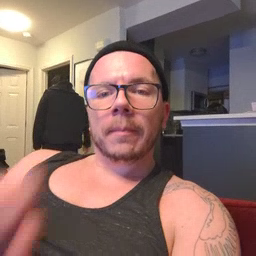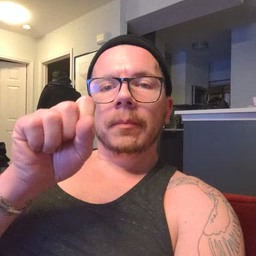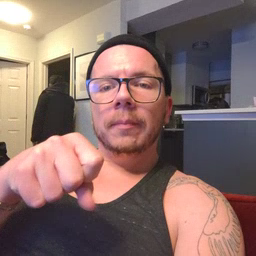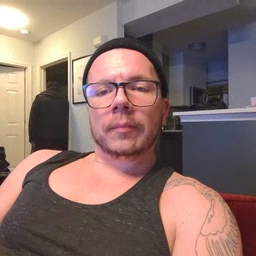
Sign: can